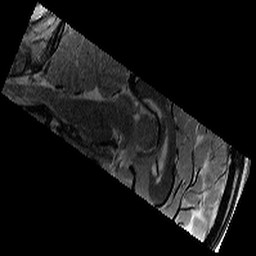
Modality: T2w
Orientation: sagittal
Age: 11
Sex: male
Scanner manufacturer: siemens
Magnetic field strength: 3 T
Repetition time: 9.23 s
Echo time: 0.067 s